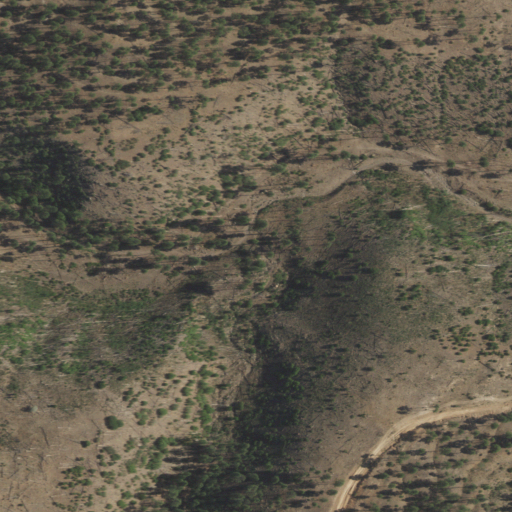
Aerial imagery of valley in New Mexico named Alamitos Canyon containing shrub and evergreen forest